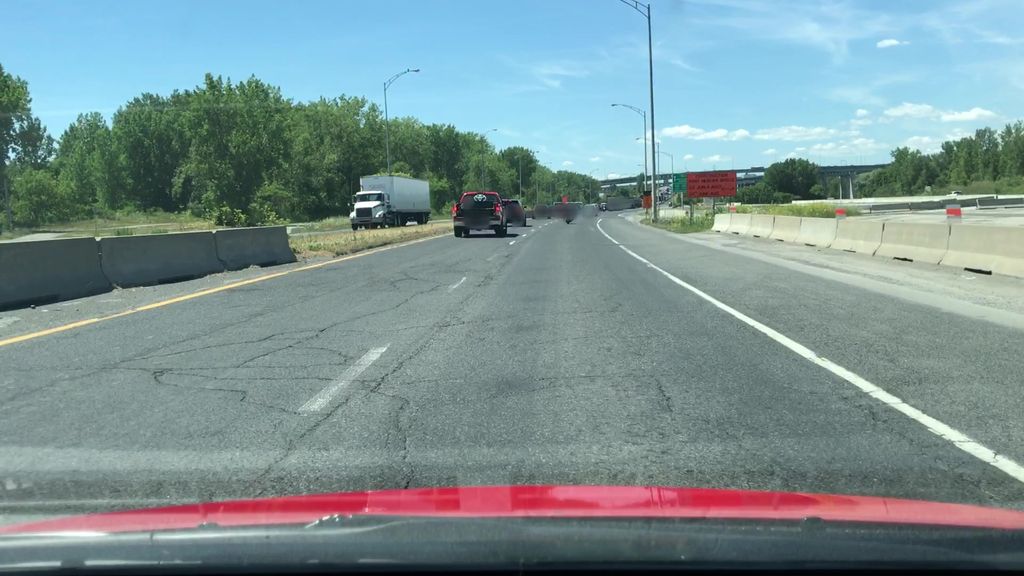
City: montreal